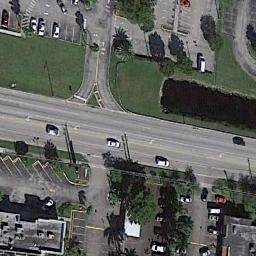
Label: freeway